Question: I couldn't articulate my question to google to find out how to do this and i hope someone will help me.
Here is my starting point.
'''
SqlCommand command = new SqlCommand("SELECT BOOK_ID, BOOK_DATE, Sum(BOOK_COUNT) " +
"FROM BOOKS " +
"WHERE (BOOK_ID = '1' OR " +
"BOOK_ID = '2' OR " +
"BOOK_ID = '3' ) " +
"AND STATUS = '0' " +
"GROUP BY BOOK_ID, BOOK_DATE ", cn);
SqlDataReader reader = command.ExecuteReader();
while (reader.Read())
{
int id = (int)reader[0];
DateTime date = (DateTime)reader[1];
int count = (int)reader[2];
if (id == 1)
{
/*...*/
}
if (id == 2)
{
/*...*/
}
if (id == 3)
{
/*...*/
}
}
reader.Close();
'''
DBSCA

I would like to sort by date and if the date and id is the same, then get count of books...
Like this:
'''
BOOK_DATE BOOK_ID BOOK_COUNT
2014.11.17 1 1
2014.11.21 2 1
2014.11.25 2 2
2014.11.26 1 2
2014.11.26 3 2
2014.11.27 3 1
2014.11.28 3 1
'''
Thanks if anyone can help me, and I apologize for bad English!
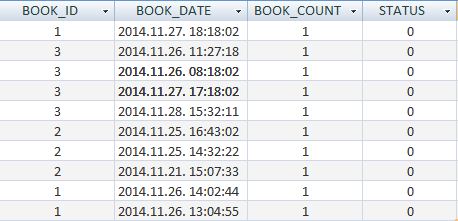
Answer: 'Group by' the date portion of the date time field:
'''
SqlCommand command = new SqlCommand("SELECT BOOK_ID, DATEADD(DAY, 0, DATEDIFF(DAY, 0, BOOK_DATE)), Sum(BOOK_COUNT) " +
"FROM BOOKS " +
"WHERE (BOOK_ID = '1' OR " +
"BOOK_ID = '2' OR " +
"BOOK_ID = '3' ) " +
"AND STATUS = '0' " +
"GROUP BY BOOK_ID, DATEADD(DAY, 0, DATEDIFF(DAY, 0, BOOK_DATE))
ORDER BY 2", cn);
'''